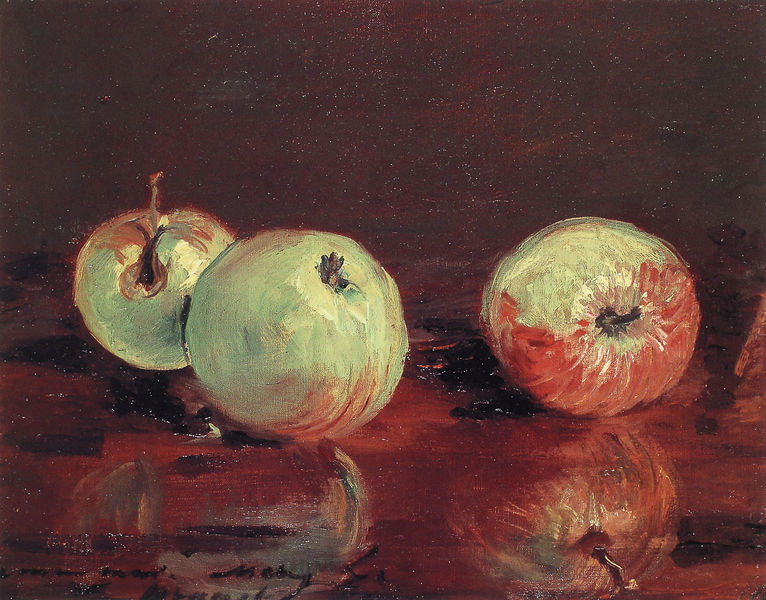
Titel: Drei Äpfel
Künstler: Édouard Manet
Institution: Privatsammlung
Schlagwörter: schatten, aquarell, cezanne, gelb, grün, impressionismus, holz, schwarz, skizze, tisch, rot, malerei, signatur, spiegel, öl, spiegelung, drei, rund, stilleben, stillleben, apfel, äpfel, ruhig, naturalismus, spiegelbild, detail, stil, platte, marmoriert, stiel, stängel, malerisch, reif, gelbgrün, butzen, strunk, komplementärfarbe, quarel, abstrahieet